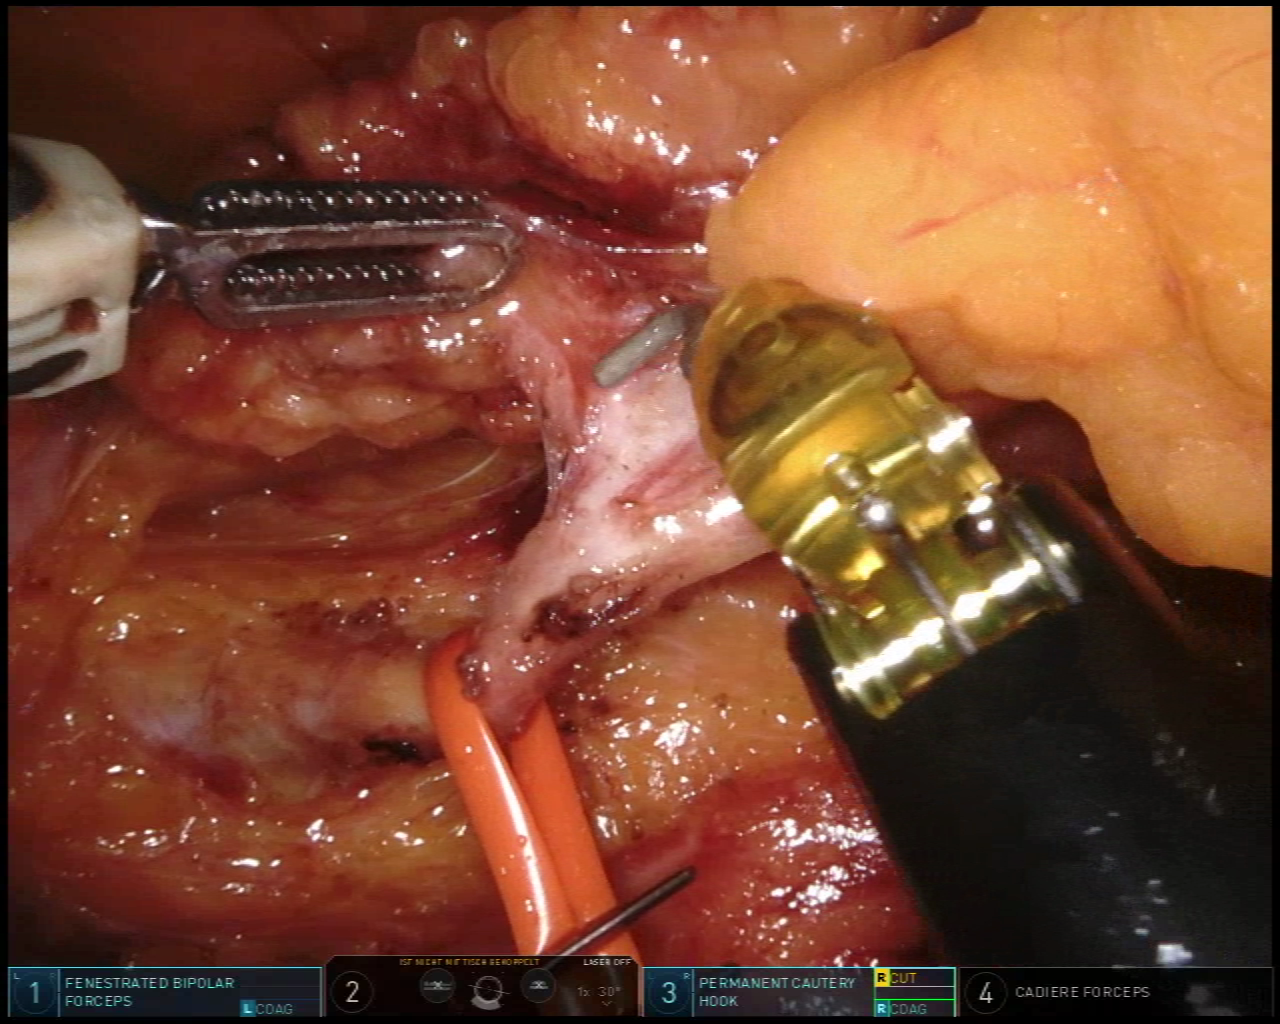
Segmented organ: inferior_mesenteric_artery
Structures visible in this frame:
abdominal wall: no
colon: no
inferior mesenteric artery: yes
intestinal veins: no
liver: no
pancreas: no
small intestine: no
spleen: no
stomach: no
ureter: no
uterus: no
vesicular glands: no